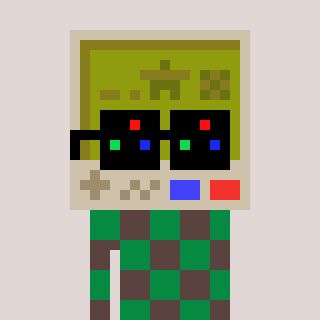
a pixel art character with square black sunglasses, a gameboy-shaped head and a darkbrown-colored body on a warm background